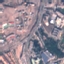
Label: Industrial